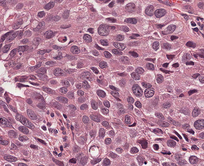
Tumor epithelial tissue: yes
Tumor-associated stroma tissue: no
Normal tissue: no